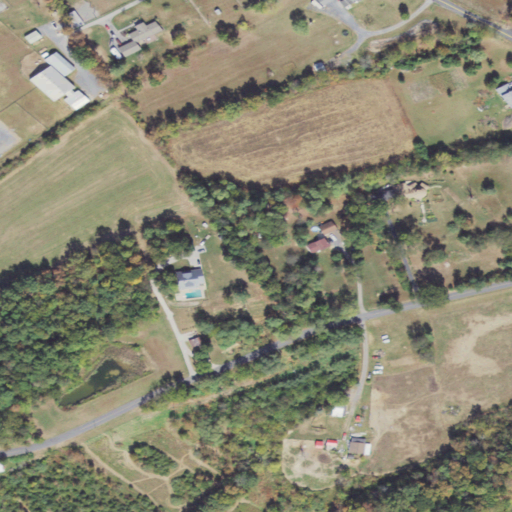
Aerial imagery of mountain in Pennsylvania named Stone Jug Hill containing pasture, open development, mixed forest, deciduous forest, low intensity development, medium intensity development, and high intensity development